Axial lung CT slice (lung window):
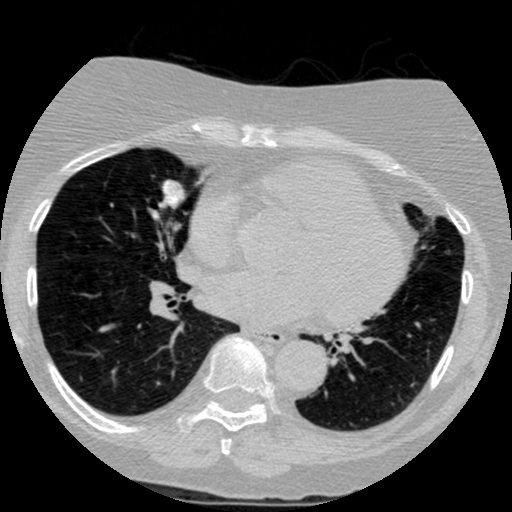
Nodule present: yes
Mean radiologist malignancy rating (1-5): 3.25